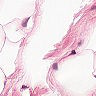
Metastatic tissue present: no